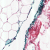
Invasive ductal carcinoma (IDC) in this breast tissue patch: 0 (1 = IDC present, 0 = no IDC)